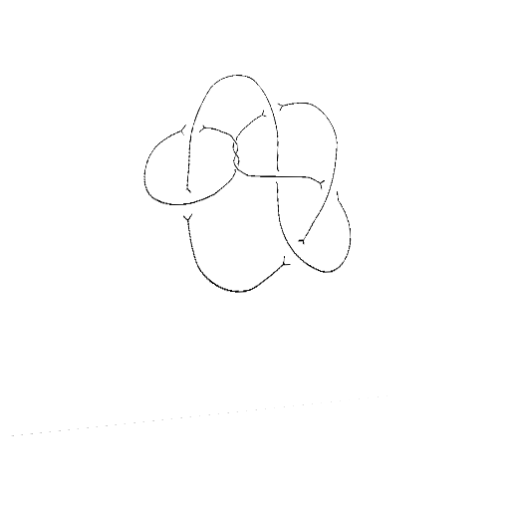
Crossing number: 9